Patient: sex F, age 36
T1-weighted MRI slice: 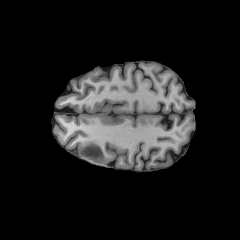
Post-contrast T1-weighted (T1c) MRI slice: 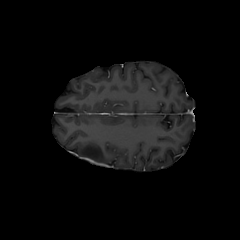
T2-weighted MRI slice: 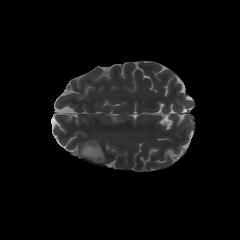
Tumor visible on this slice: yes
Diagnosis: Astrocytoma, IDH-mutant
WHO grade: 2